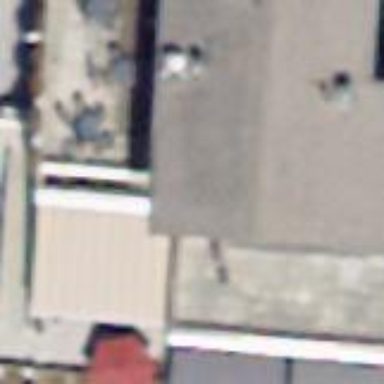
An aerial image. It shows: Building that houses restaurant.